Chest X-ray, AP view. Patient: 54 years old, sex M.
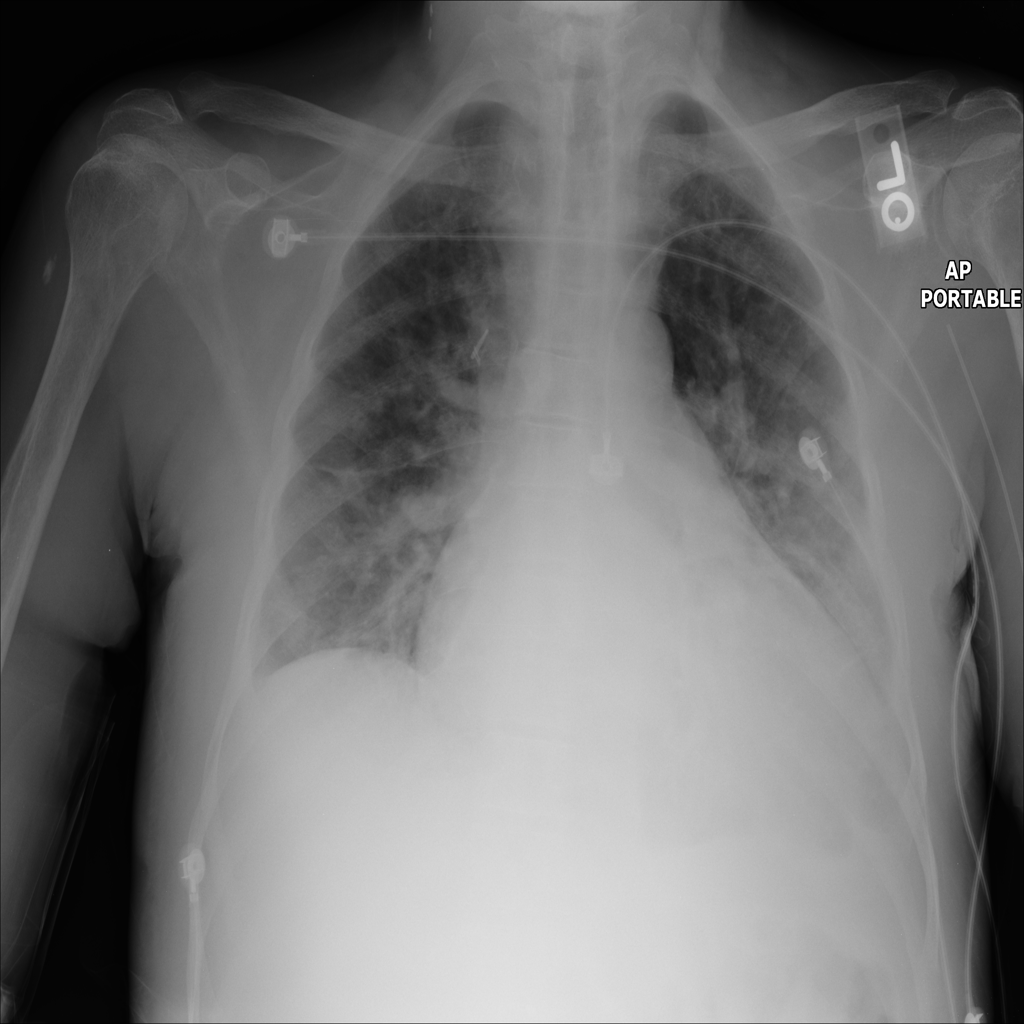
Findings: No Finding